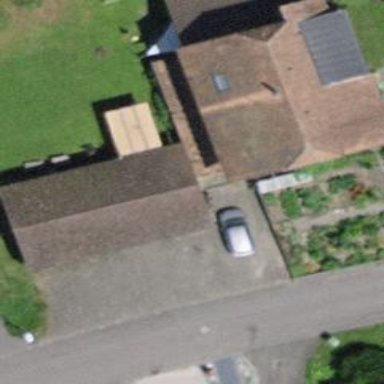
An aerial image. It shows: Group of garages.